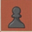
Piece: bP